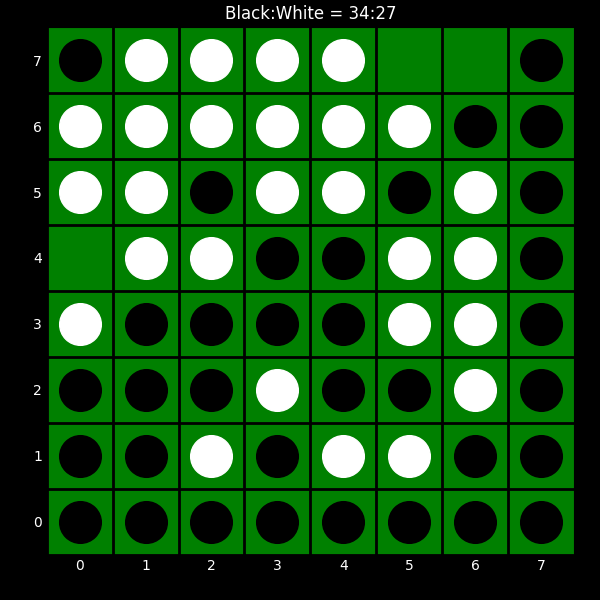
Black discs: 34
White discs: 27